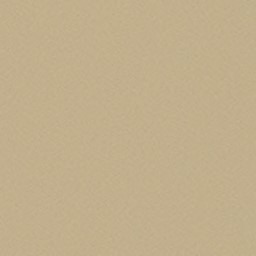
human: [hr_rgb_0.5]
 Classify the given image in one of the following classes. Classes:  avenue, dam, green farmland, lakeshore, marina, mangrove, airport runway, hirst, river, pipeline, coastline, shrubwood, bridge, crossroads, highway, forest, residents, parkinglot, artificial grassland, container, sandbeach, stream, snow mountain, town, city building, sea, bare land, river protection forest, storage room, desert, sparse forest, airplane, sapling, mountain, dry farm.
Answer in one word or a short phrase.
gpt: desert